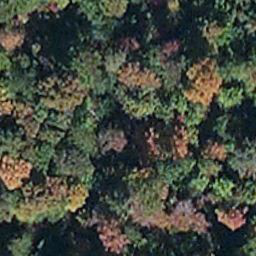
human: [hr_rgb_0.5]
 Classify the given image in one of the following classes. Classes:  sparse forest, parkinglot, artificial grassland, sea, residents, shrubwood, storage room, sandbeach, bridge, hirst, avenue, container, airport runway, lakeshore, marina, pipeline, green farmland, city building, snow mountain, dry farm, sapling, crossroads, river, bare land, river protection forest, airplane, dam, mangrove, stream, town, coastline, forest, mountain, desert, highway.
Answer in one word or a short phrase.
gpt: mangrove